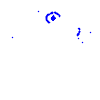
Particle: pion